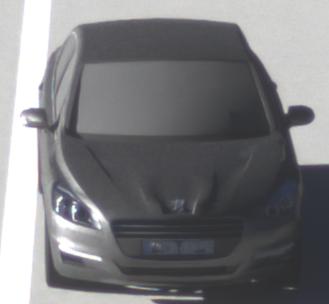
Make: Peugeot
Model: 508 120 VTi
Detailed model: 508 (I) Limousine
Model produced from: 2011/03
Model produced until: 2014/05
Doors: 4
Color: gray
Road condition: dry road
Daytime: sunrise or sunset
Contrast: medium contrast